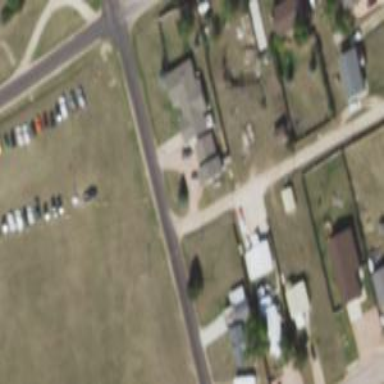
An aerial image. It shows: Alley classified as service road.